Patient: sex M, age 62
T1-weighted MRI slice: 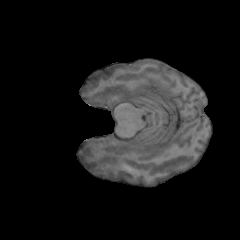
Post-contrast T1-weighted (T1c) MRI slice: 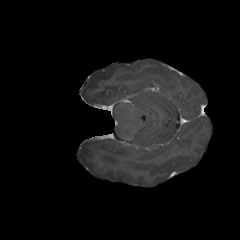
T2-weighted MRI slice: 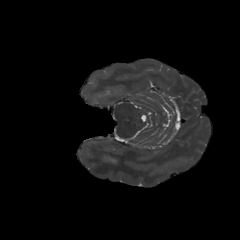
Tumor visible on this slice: yes
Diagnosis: Glioblastoma, IDH-wildtype
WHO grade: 4